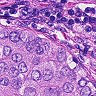
Metastatic tissue present: yes